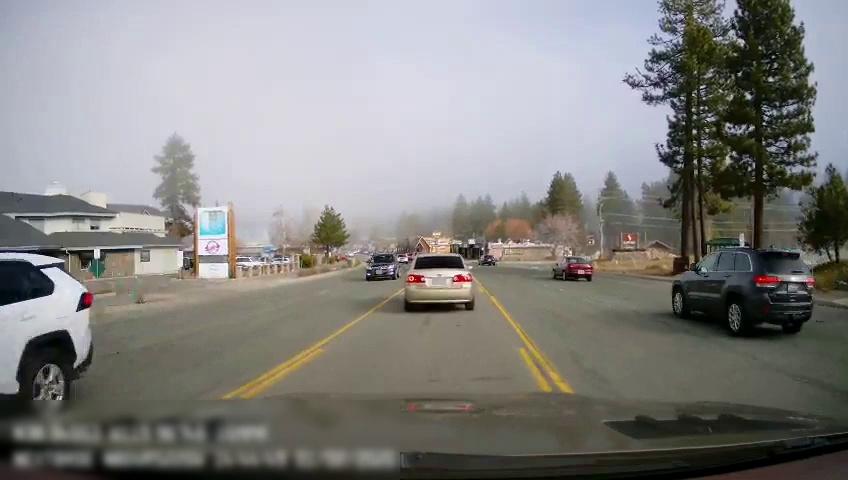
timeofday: Day
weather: Sunny
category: Drivable Space
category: Vehicles | Car
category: Vehicles | SUV
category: Vehicles | SUV
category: Vehicles | SUV
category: Vehicles | Car
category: Vehicles | SUV
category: Vehicles | Car
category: Lanes | Opposite Lane
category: Lanes | Current Lane
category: Lanes | Opposite Lane
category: Lanes | Current Lane